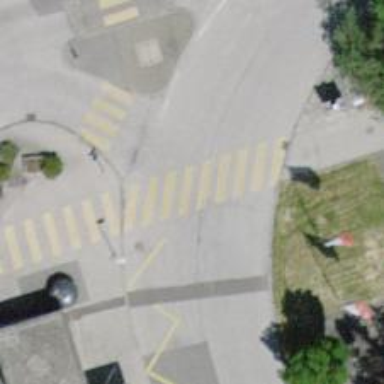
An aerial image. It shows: Zebra crossing on the road.